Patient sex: M
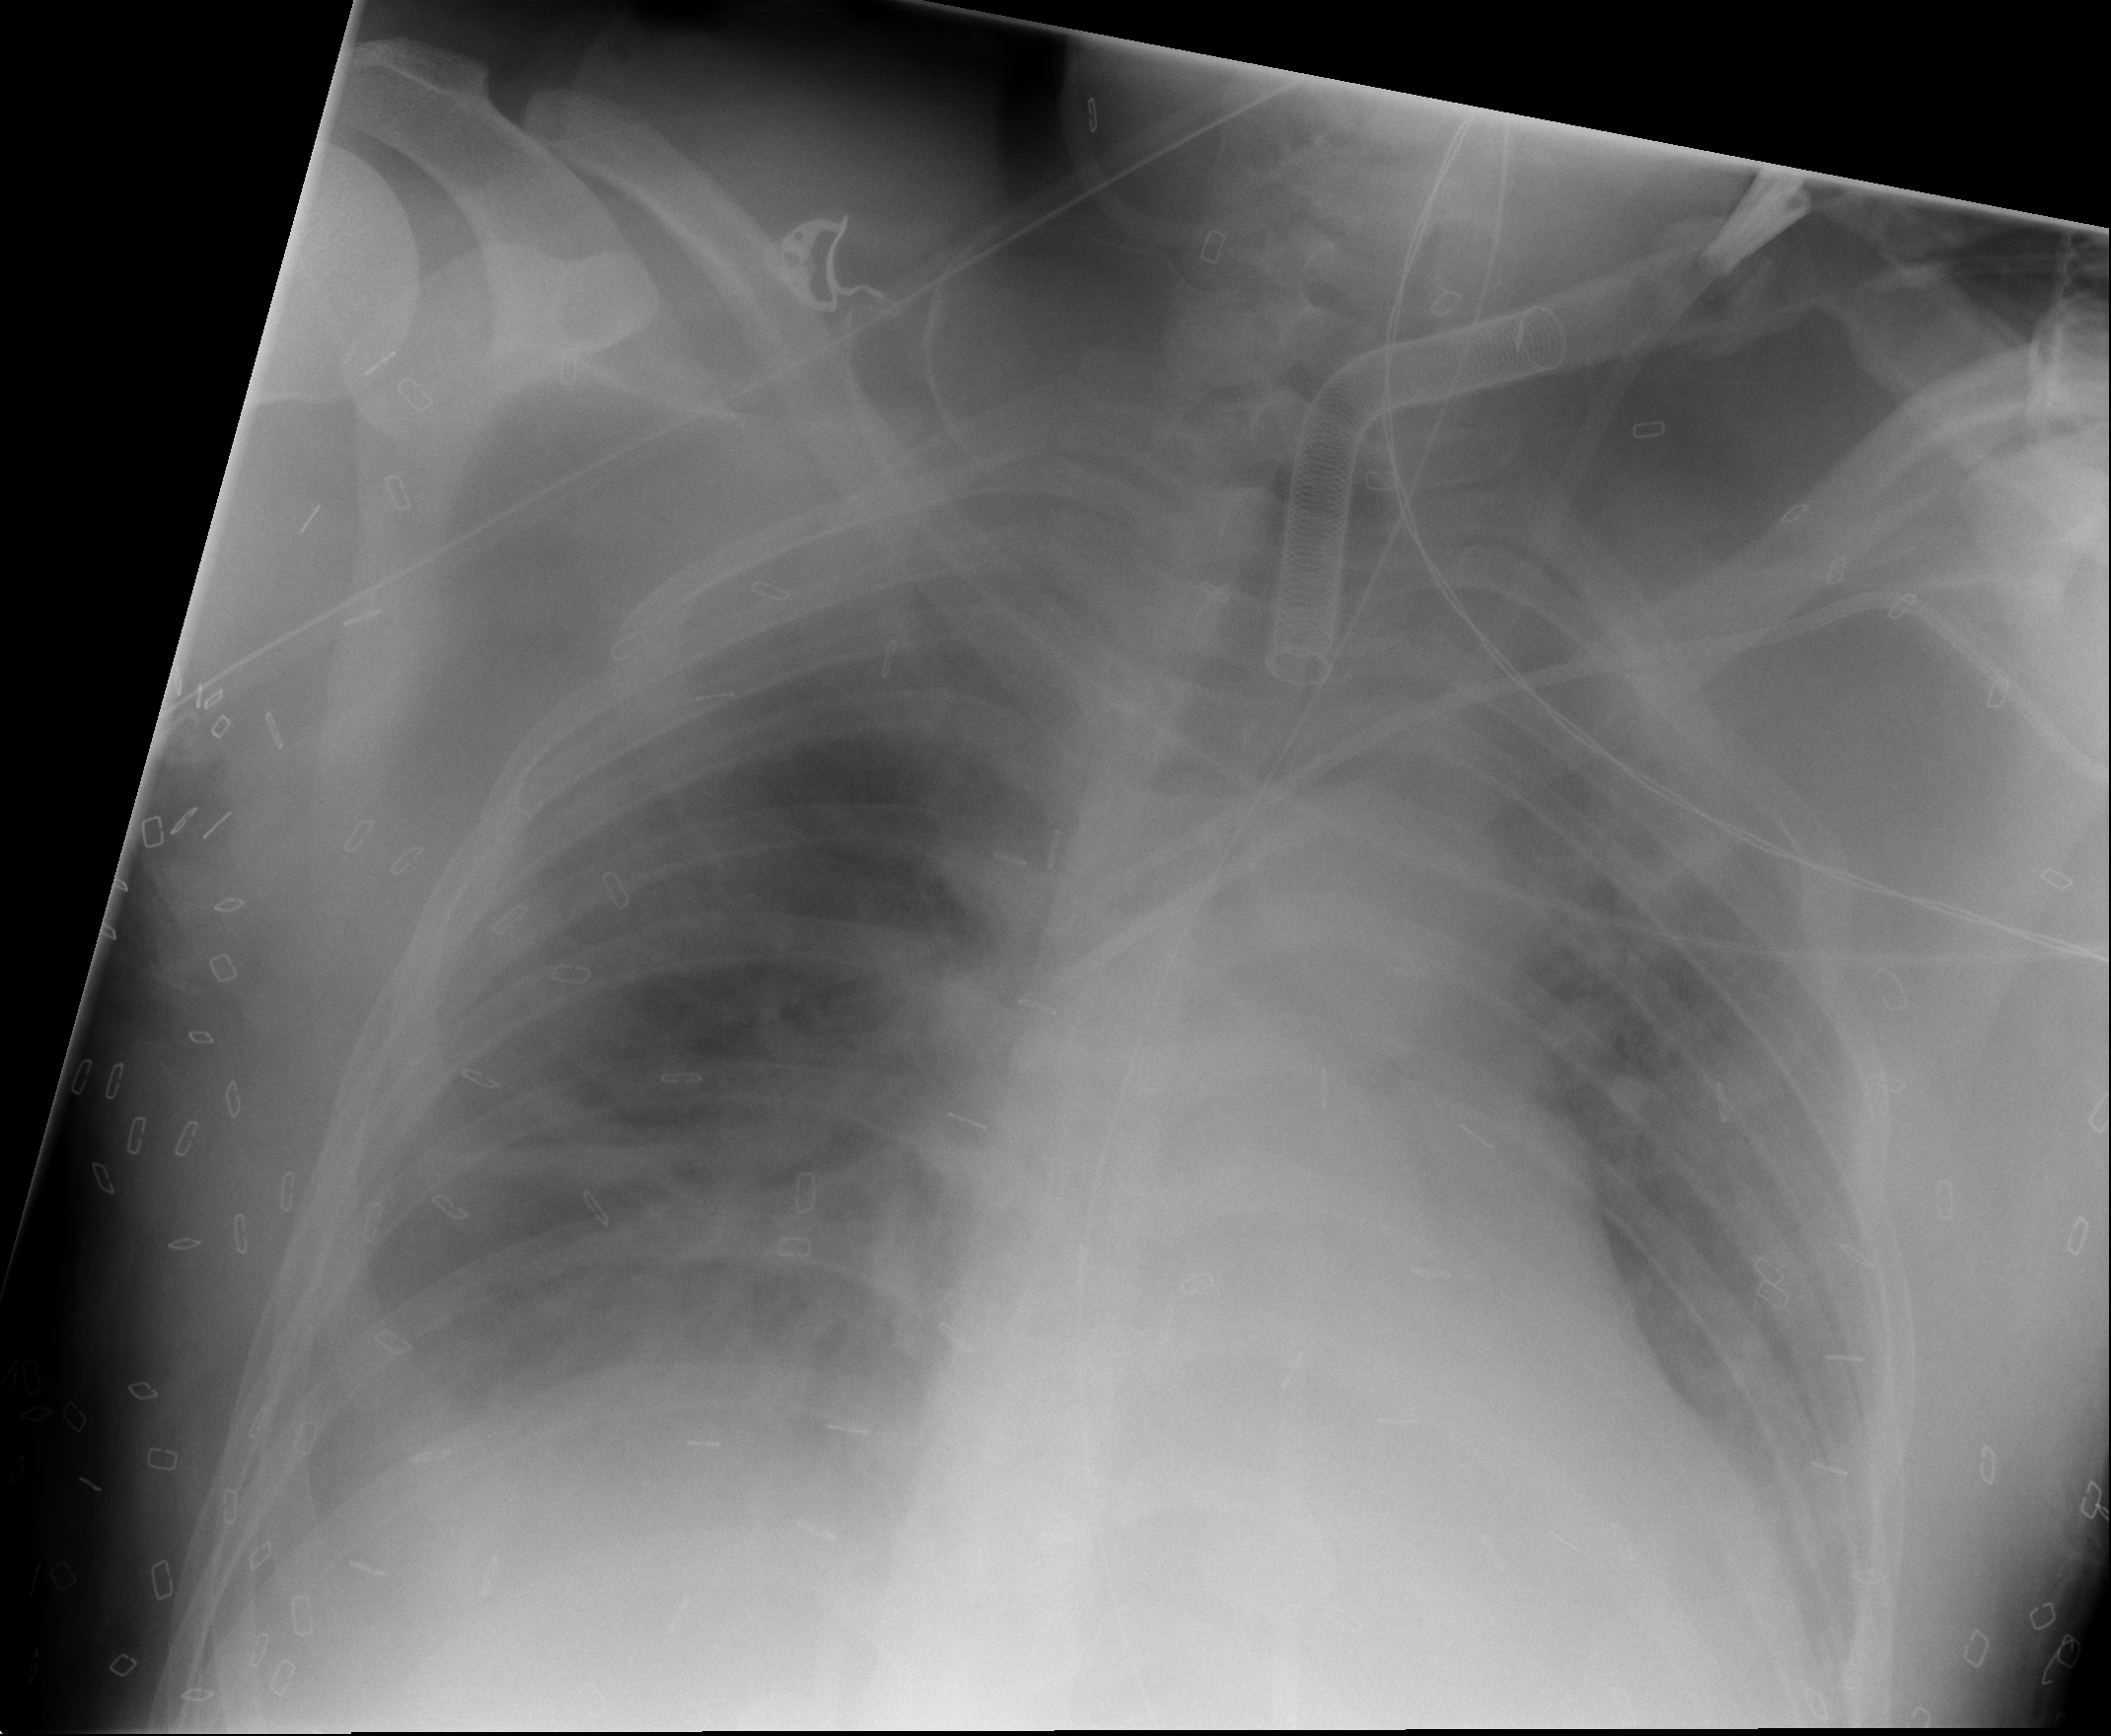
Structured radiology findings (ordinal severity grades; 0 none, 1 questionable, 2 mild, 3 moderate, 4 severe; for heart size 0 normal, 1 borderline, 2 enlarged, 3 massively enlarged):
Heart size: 0
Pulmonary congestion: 2
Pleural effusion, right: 2
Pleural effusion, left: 0
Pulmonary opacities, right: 2
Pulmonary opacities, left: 2
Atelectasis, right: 2
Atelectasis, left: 0